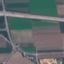
Land use / land cover: Highway